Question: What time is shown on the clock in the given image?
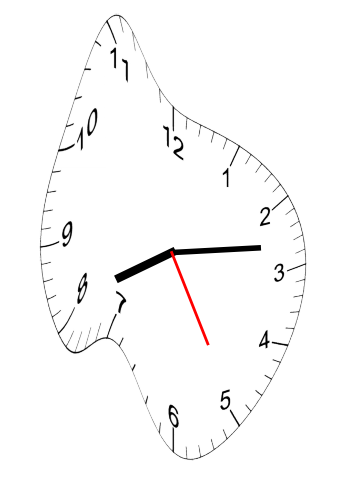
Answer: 08:13:25